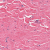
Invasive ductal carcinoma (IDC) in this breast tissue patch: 0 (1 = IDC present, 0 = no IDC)